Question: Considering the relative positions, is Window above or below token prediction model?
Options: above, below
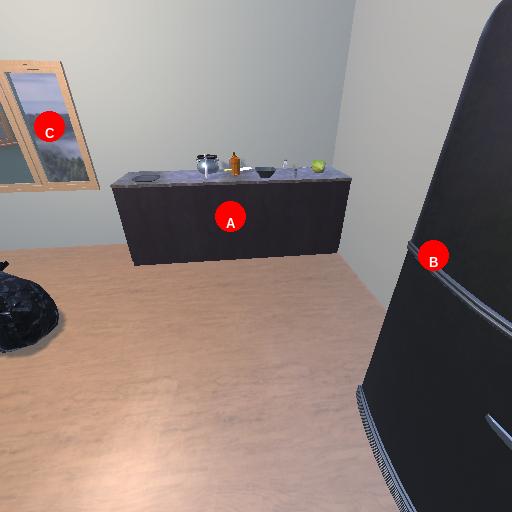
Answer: above